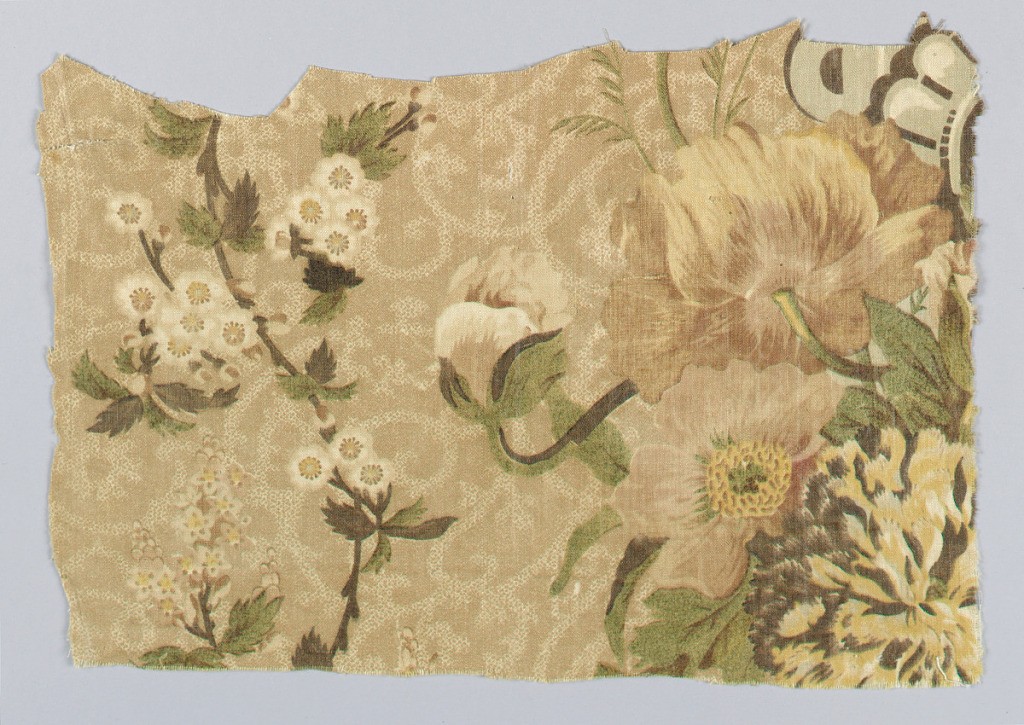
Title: Fragment
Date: ca. 1870
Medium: cotton Technique: printed on plain weave
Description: Flowers and leaves printed in browns, yellows, green, and white on ground of tan and white. Incomplete trade label on back of fabric reads ". . .UESTON & CO [P]REMIUM FURNITURE PRINTS."